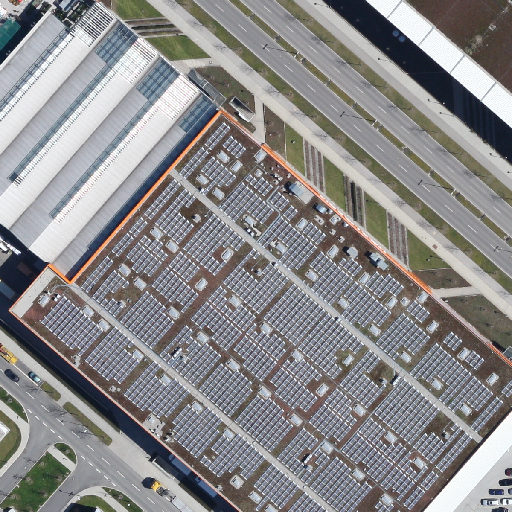
Referring expression: paved road